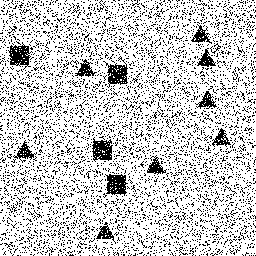
Squares: 4
Triangles: 8
Stars: 0
Total shapes: 12